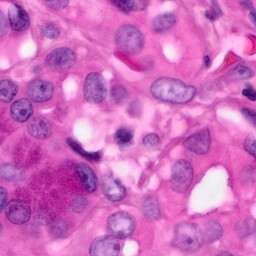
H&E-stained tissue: Pancreatic